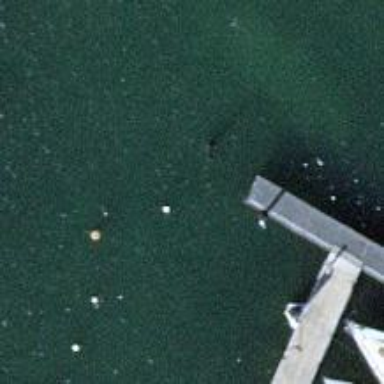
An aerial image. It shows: Man-made pier.